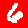
Digit: 6